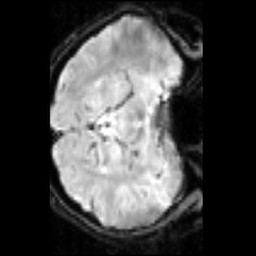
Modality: inplaneT2
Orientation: axial
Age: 21
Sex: male